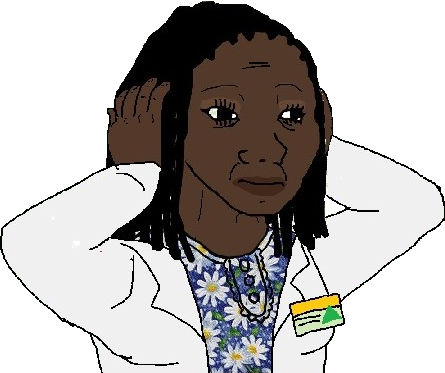
Label: 5_Trad_Wife